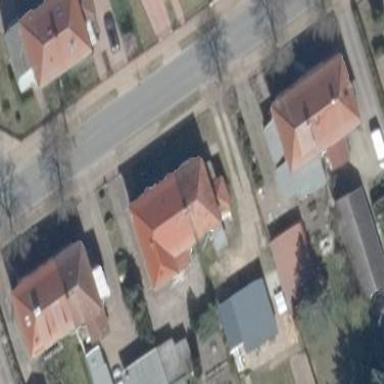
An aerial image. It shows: Hipped roof house.